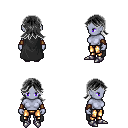
a pixel art fantasy rpg character, female body template, dark elf, purple skin, black cape, gold greaves, gray loose hair, cloth bracers, metal boots, four views (front, back, left, right), 2x2 character sprite sheet, small pixel art, hard edges, no anti-aliasing